Question: I need to encrypt my web.config file on my dev machine (Windows XP SP-3) and export the RSA Key to my QA machine (Windows Server 2003). I used the following command to encrypt my file.
'''
aspnet_regiis -pe "appSettings" -app "/VirtualDirectoryName" -prov "RsaProtectedConfigurationProvider"
'''
and then i added the following section in my web.config file
'''
<configProtectedData>
'''
Then i created the RSA container with the name ""
Web.Config was encrypted nicely and i was able to use this file on my dev machine. I however had to turn on "Impersonation" and used my windows userName and password.
I need to export my RSA Key to QA server, so that i can use my the encrypted config file.
So i'm trying to export the RSA key and its failing. I don't understand the reason, as i'm following all the steps that are mentioned in the following link;
<URL>
When i try to export the RSA container, i get the error saying that the "RSA container was not found." But when i try to create the RSA container again with the same name, i get the error stating "The RSA container already exists".

even the following command executed successfully.
'''
aspnet_regiis -pa "NetFrameworkConfigurationKey" "NT AUTHORITY\NETWORK SERVICE"
'''
I however could not execute the following command;
'''
aspnet_regiis -pa "SampleKeys" "NT AUTHORITY\NETWORK SERVICE"
'''
I got the same error saying that "RSA container was not found."
I also gave read access to ASPNET user on "C:\Document and Settings\All Users\Application Data\Microsoft\Crypto\RSA\MachineKey" folder.
but nothing worked.
Am i missing something?
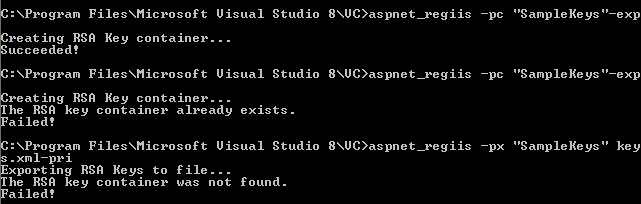
Answer: Found the answer! You always need to reference the "SampleKeys"-exp once you create a key for exporting.
'''
aspnet_regiis -pa "SampleKeys"-exp "NT AUTHORITY\NETWORK SERVICE"
'''